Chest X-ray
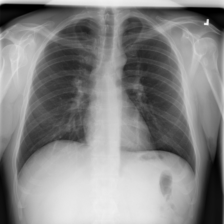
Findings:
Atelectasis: negative
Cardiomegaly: negative
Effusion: negative
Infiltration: negative
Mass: negative
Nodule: negative
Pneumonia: negative
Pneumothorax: negative
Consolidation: negative
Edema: negative
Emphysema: negative
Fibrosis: negative
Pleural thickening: negative
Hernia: negative